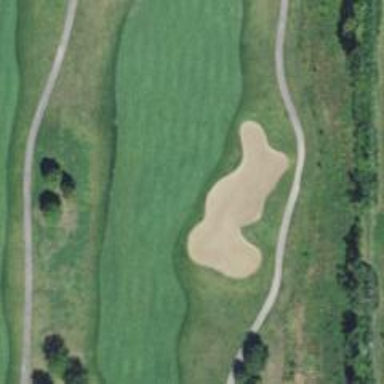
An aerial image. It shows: View of golf hole.